Question: I'm having some problems with the BBCode I created to use with the <URL>
'''
function bb_parse_code($str) {
while (preg_match_all(''\<URL> {
list($tag, $param, $innertext) = array($matches[1][$key], $matches[2][$key], $matches[3][$key]);
switch ($tag) {
case 'code': $replacement = '<pre class="brush: '.$param.'">'.str_replace(" ", " ", str_replace(array("<br>", "<br />"), "
", $innertext))."</pre>"; break;
}
$str = str_replace($match, $replacement, $str);
}
return $str;
}
'''
And I have the bbcode:
'''
[b]bold[/b]
[u]underlined[/u]
[code=js]function (lol) {
alert(lol);
}[/code]
[b]bold2[/b]
[code=php]
<? echo 'lol' ?>
[/code]
'''
Which returns this:

I know the problem is on the '([\s\S]*)' of the regex that allows any character, but how do to make the code work with line breaks?
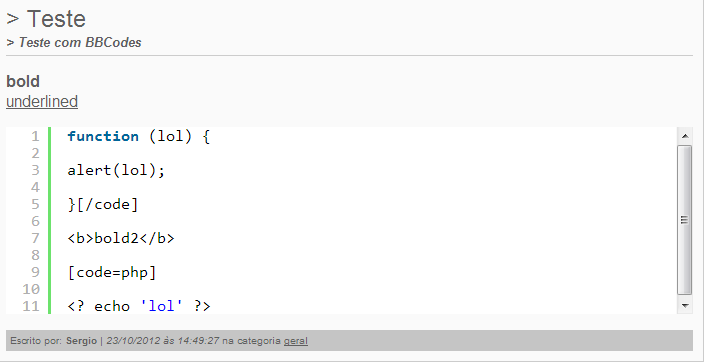
Answer: You should use the following pattern:
'''
'\<URL>\[/code\]'s
'''
A couple of changes:
- '.*?'<URL>